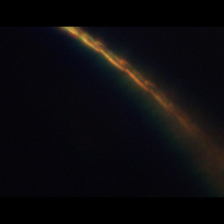
Taxon: Psuedo-nitzschia
Group: Diatoms